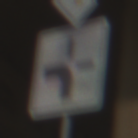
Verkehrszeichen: VerlaufVorfahrtsstrasse1
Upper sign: Vorfahrtsstrasse
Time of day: SunriseSunset
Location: Roofed (Suburban)
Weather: Clear
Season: NotSpecified
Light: Natural